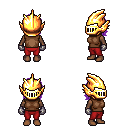
a pixel art fantasy rpg character, female body template, human, dark skin, brown sleeveless shirt, red pants, purple long bangs hairstyle, gold helm, metal gloves, four views (front, back, left, right), 2x2 character sprite sheet, small pixel art, hard edges, no anti-aliasing